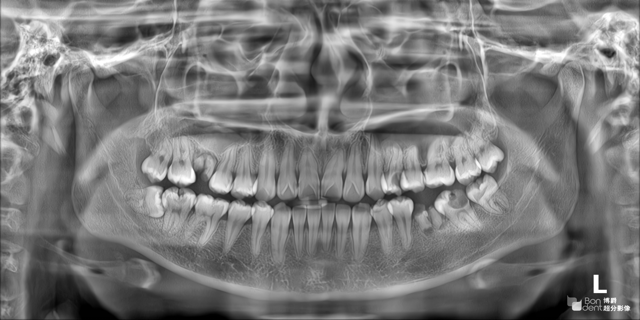
adult